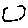
Label: hexagon